Question: Like others, I'm having an issue with a simple console application that reads records from our database.
This small program needs to sit on our file server. It reads new records and forwards a summary off to the parent company.
This is going to be a scheduled task that runs every X minutes.
I do NOT want an Installer, because I don't want the server to require a reboot.
From the screenshot, notice I have almost all versions of the framework already installed and that the debug information is copied into the program folder.
This is the debug version of the program, but no other debug information is being output to the window.
I have tried building at 2.0, 3.5, and 4.0. All versions give me the same error message.

<URL> asked in a comment for
'''
<?xml version="1.0"?>
<configuration>
<startup>
<supportedRuntime version="v2.0.50727"/></startup>
</configuration>
'''
This is a console app, so that is literally the entire 'app.config' file. I am typically clueless when it comes to these settings; however, I seem to feel like I have a handle on this one! :)
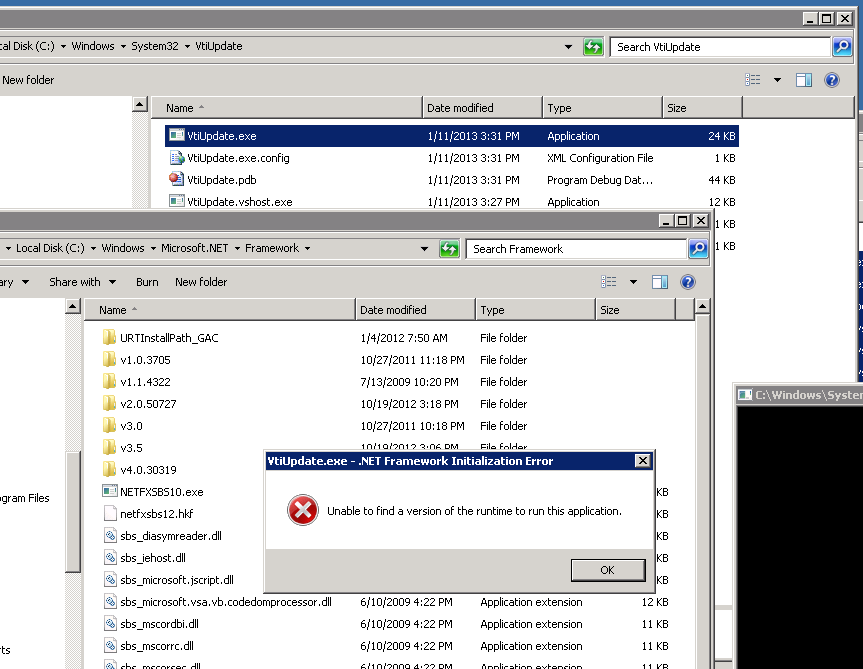
Answer: I originally thought someone was going to fuss at me for bad technique when I put my executable here, but I didn't care at the time. I just wanted to get it to work.
Notice where the executable was placed?

It is in the 'C:\Windows\System32' folder.
Obviously, the 'System32' folder is meant for Windows commands.
Because that folder is almost guaranteed to be included in the Windows Environment Path.
I knew someone was eventually going to get irritated with me, so I thought I'd move it today into a suitably named new folder in the 'Program Files (x86)' directory.
Well, I did that, and now, like magic, the program runs fine.
So, I'm going to guess that .NET Framework applications are not permitted to run in the 'System32' folder.
I would, however, like to hear people tell me what is exactly up with that and why .NET Framework applications can not get in here.